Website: lowes
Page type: receipt
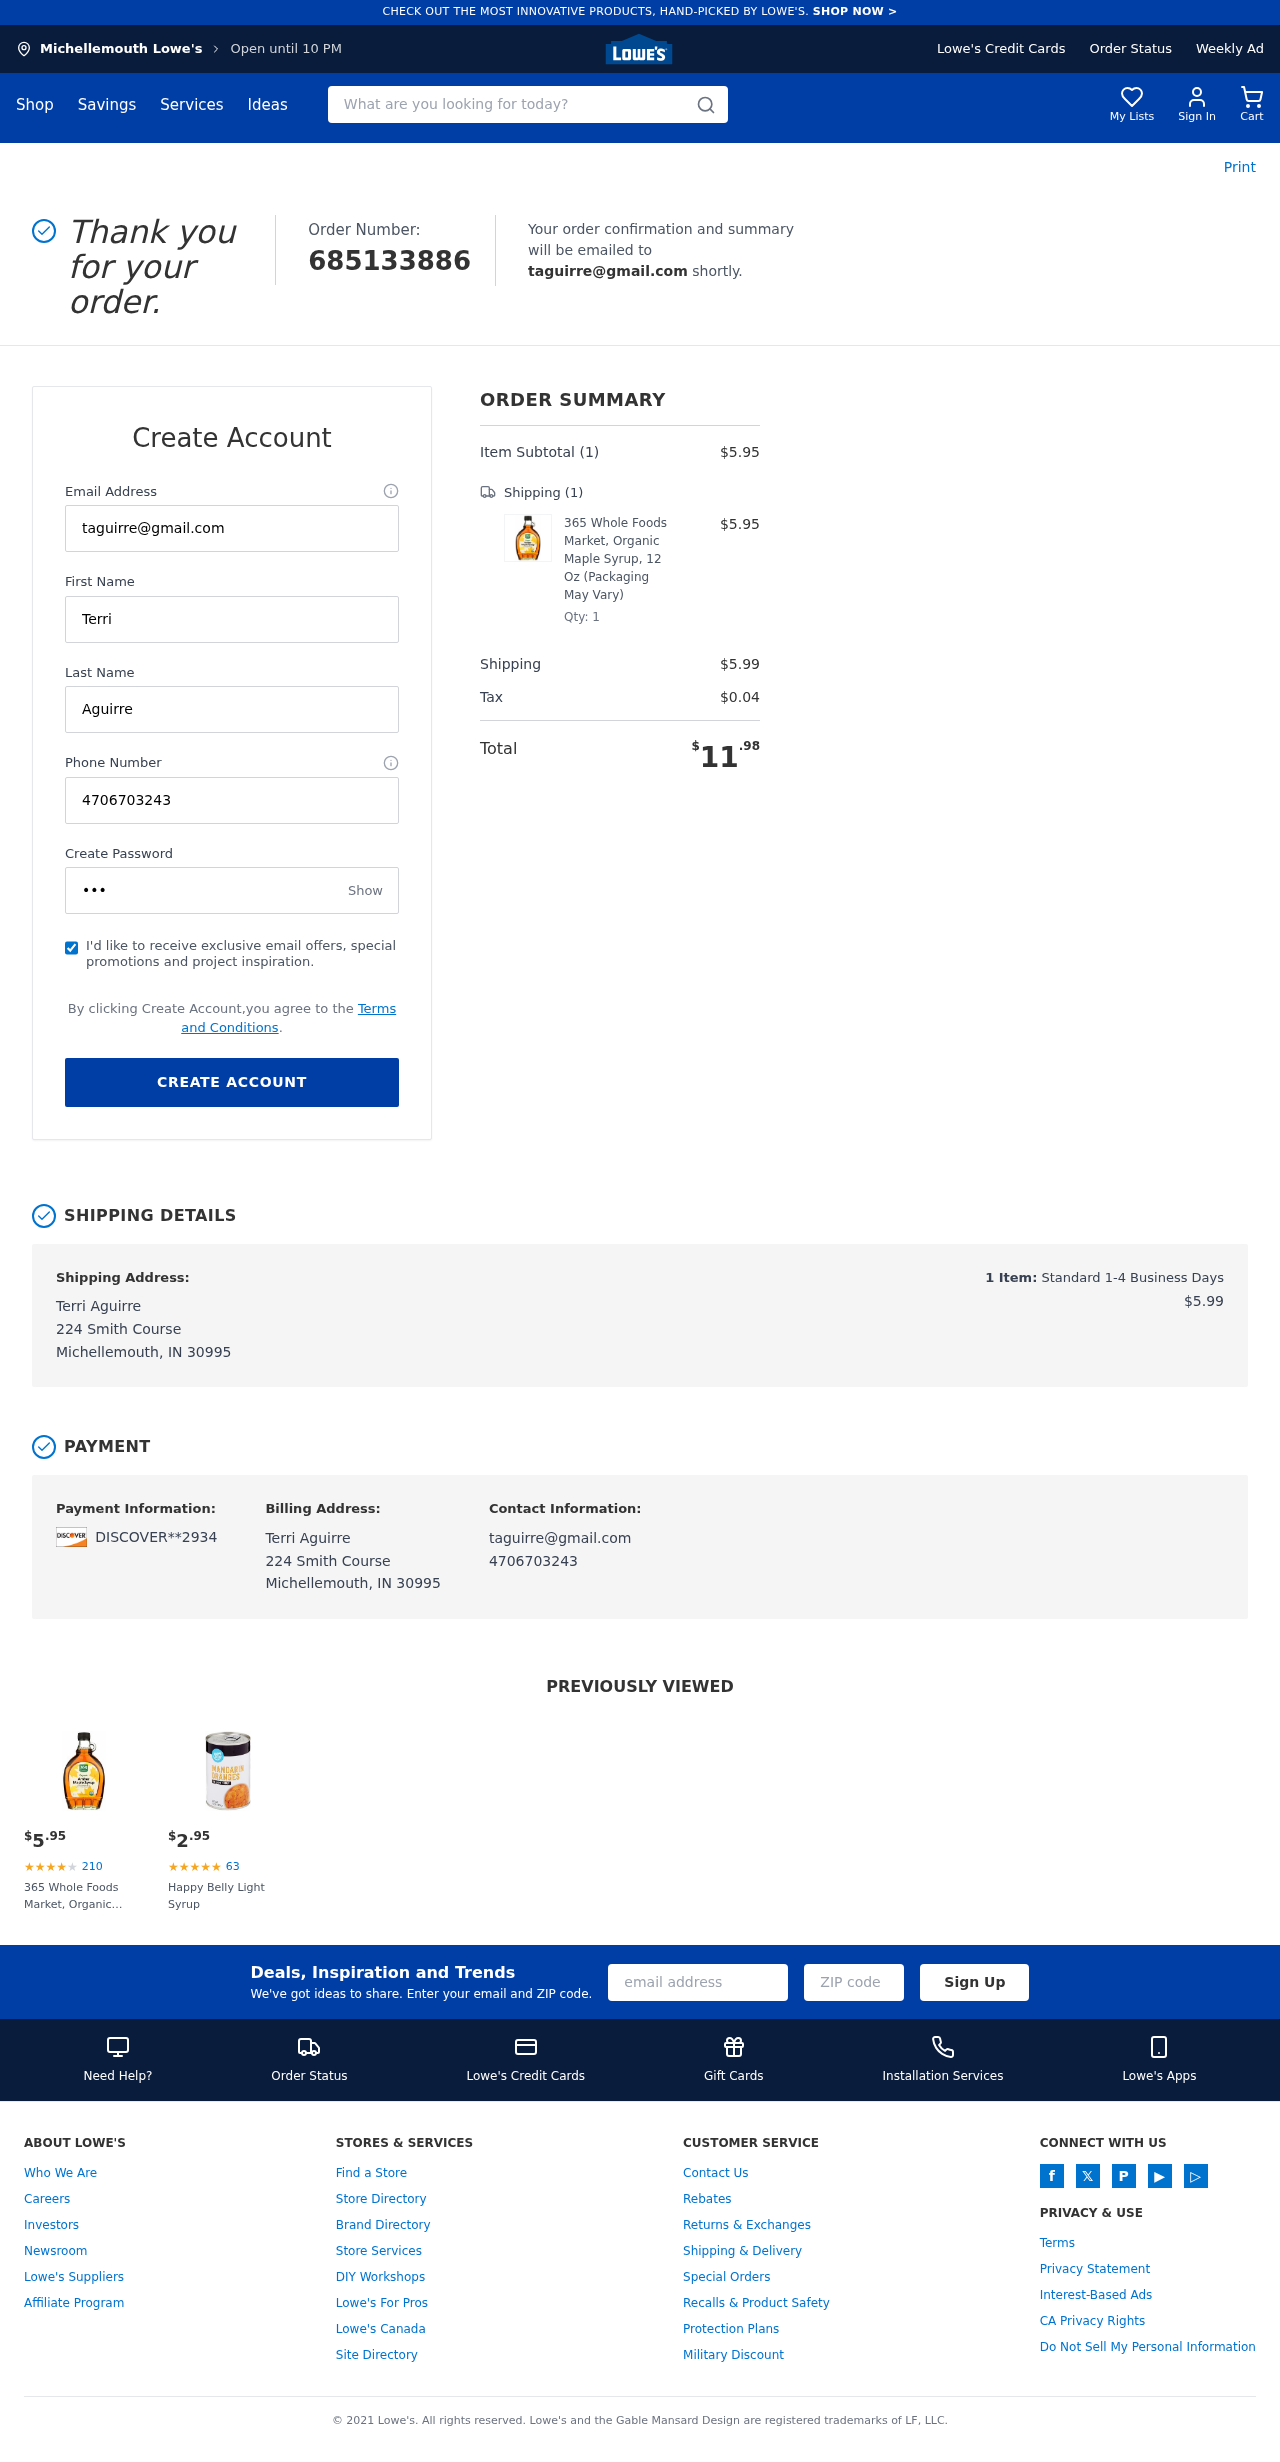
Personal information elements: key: PII_CARD_LAST4
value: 2934
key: PII_CARD_TYPE
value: DISCOVER
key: PII_CITY
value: Michellemouth
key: PII_EMAIL
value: taguirre@gmail.com
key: PII_FULLNAME
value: Terri Aguirre
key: PII_PHONE
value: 4706703243
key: PII_STREET
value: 224 Smith Course
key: PII_FIRSTNAME
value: Terri
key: PII_LASTNAME
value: Aguirre
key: PII_CITY_STATE_ZIP
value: Michellemouth, IN 30995
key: PII_FULLNAME2
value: Terri Aguirre
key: PII_FULLNAME3
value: Terri Aguirre
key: PII_FIRSTNAME2
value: Terri
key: PII_FIRSTNAME3
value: Terri
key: PII_LASTNAME2
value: Aguirre
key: PII_LASTNAME3
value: Aguirre
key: PII_FIRSTNAME_DERIVED
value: Terri
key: PII_LASTNAME_DERIVED
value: Aguirre
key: PII_FULLNAME_DERIVED
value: Terri Aguirre
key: PII_NAME_FULL_DERIVED
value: Terri Aguirre
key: PII_POSTCODE
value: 30995
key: PII_STATE_ABBR
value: IN
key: PII_POSTCODE_FULL
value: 30995
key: PII_CITY_STATE
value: Michellemouth, IN
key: PII_POSTCODE_NUMERIC
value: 30995
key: PII_EMAIL2
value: taguirre@gmail.com
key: PII_EMAIL3
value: taguirre@gmail.com
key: PII_PHONE_LINE
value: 3243
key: PII_PHONE_SUFFIX
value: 3243
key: PII_PHONE2
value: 4706703243
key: PII_PHONE3
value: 4706703243
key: PII_PHONE_NUMERIC
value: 4706703243
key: PII_PHONE_LINE_NUMERIC
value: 3243
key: PII_PHONE_SUFFIX_NUMERIC
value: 3243
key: PII_PHONE2_NUMERIC
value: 4706703243
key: PII_PHONE3_NUMERIC
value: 4706703243
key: PII_PHONE_DIGITS
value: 4706703243
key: PII_PHONE_LAST4
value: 3243
Product elements: key: PRODUCT1_NAME
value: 365 Whole Foods Market, Organic Maple Syrup, 12 Oz (Packaging May Vary)
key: PRODUCT1_PRICE
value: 5.95
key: PRODUCT1_QUANTITY
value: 1
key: PRODUCT2_NAME
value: Happy Belly Light Syrup
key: PRODUCT2_NUM_RATINGS
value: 63
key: PRODUCT2_PRICE
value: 2.95
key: PRODUCT1_PRICE2
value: $5.95
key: PRODUCT1_RATING2
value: ★
★
★
★
★
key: PRODUCT1_NUM_RATINGS2
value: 210
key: PRODUCT1_NAME2
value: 365 Whole Foods Market, Organic Maple Syrup, 12 Oz (Packaging May Vary)
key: PRODUCT2_RATING
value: ★
★
★
★
★
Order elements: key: ORDER_ID
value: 685133886
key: ORDER_NUM_ITEMS
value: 1
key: ORDER_SUBTOTAL
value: $5.95
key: ORDER_NUM_ITEMS2
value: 1
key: ORDER_SHIPPING_COST
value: $5.99
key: ORDER_TAX
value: $0.04
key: ORDER_TOTAL
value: $11.98
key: ORDER_NUM_ITEMS3
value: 1
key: ORDER_SHIPPING_COST2
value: $5.99
Search elements: key: HEADER_SEARCH
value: What are you looking for today?